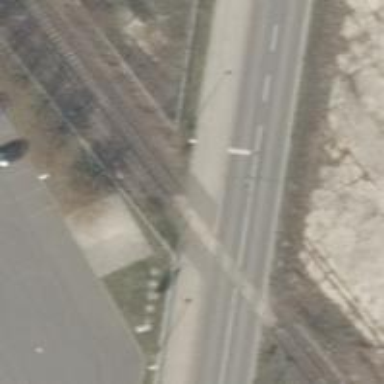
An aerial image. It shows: Crossing for the railway.